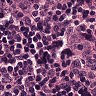
Metastatic tissue present: yes